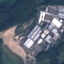
Land use / land cover: Industrial